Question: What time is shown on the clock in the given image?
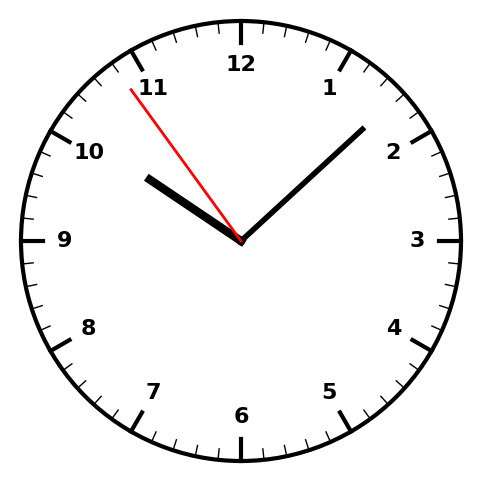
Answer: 10:07:54